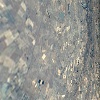
Label: land